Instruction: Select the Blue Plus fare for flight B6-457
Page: flights
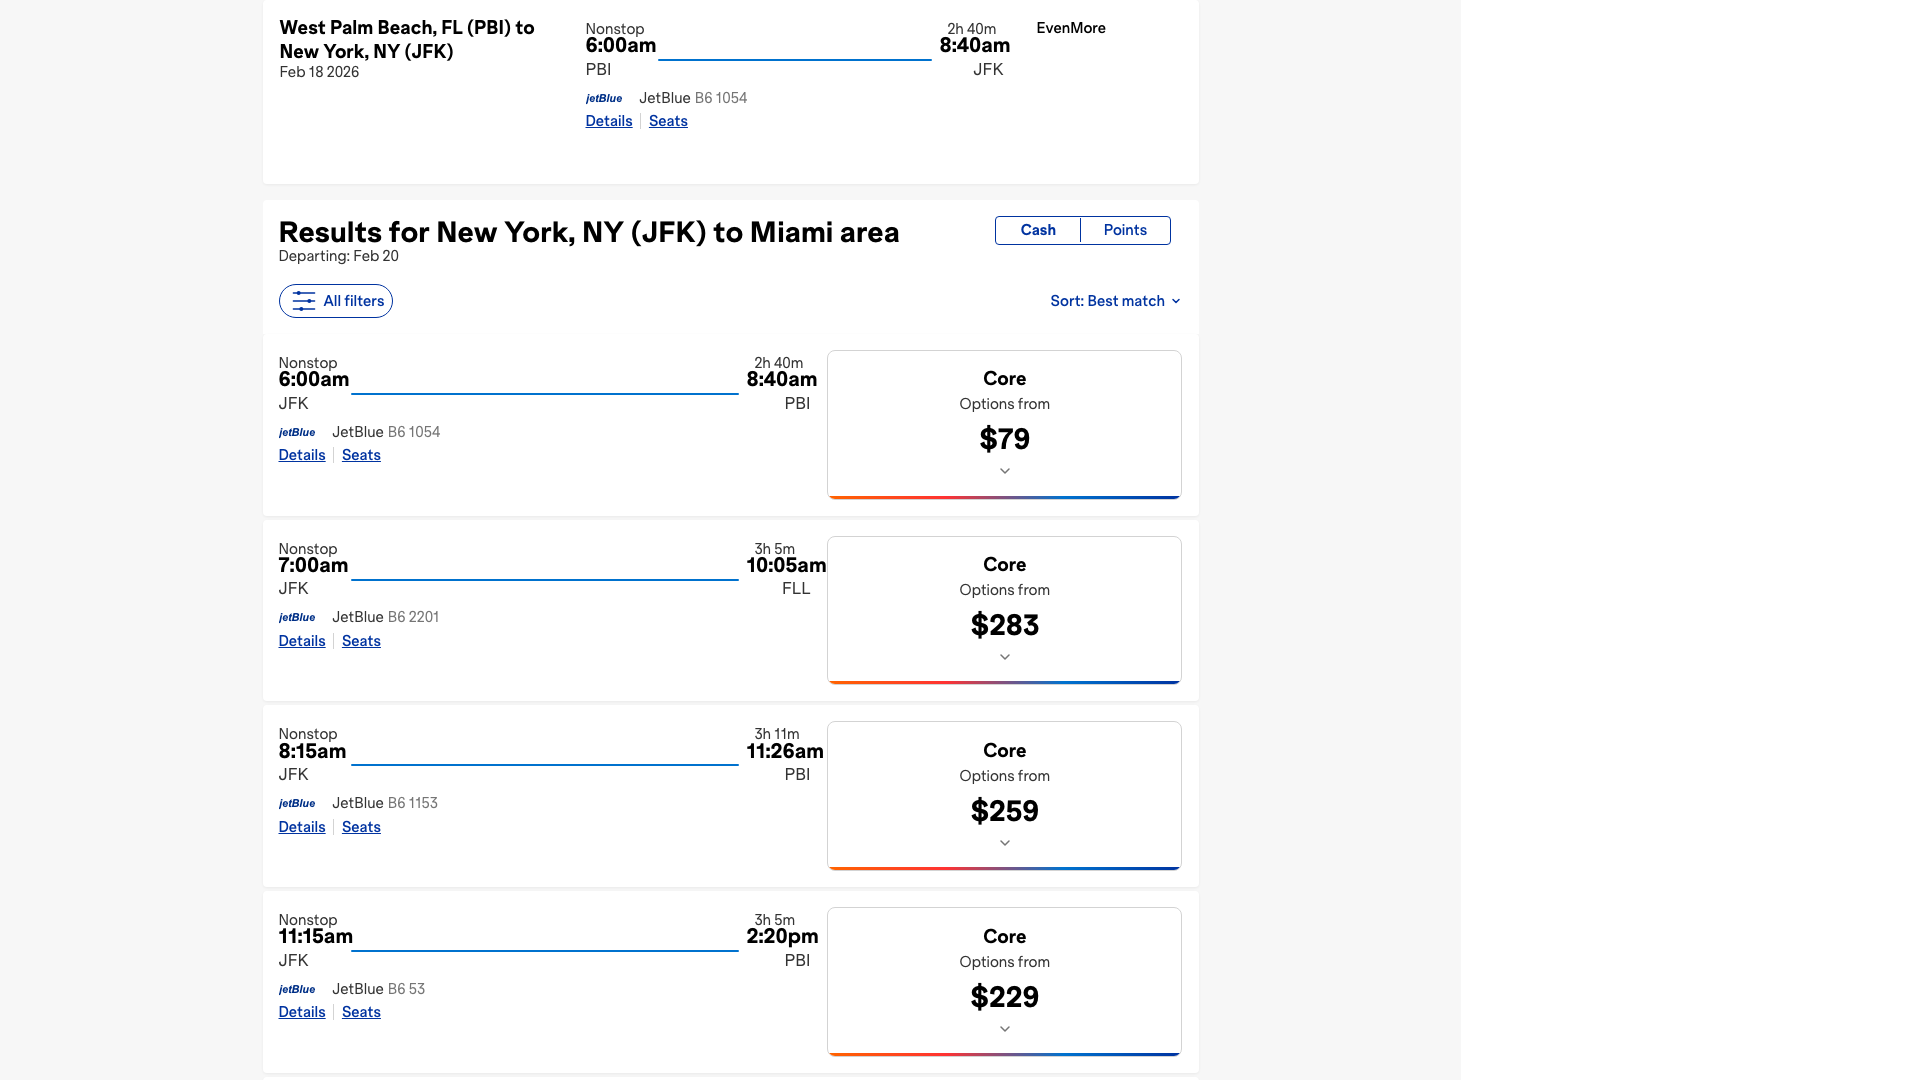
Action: click